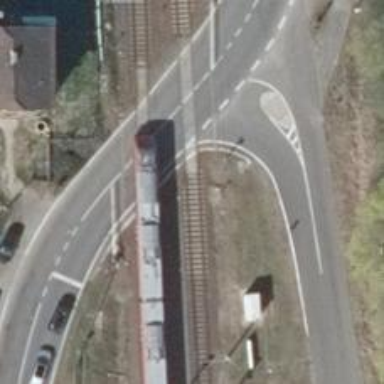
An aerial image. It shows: Railway signal.